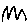
Label: zigzag